Field crop: tomato
Growth stage: 1
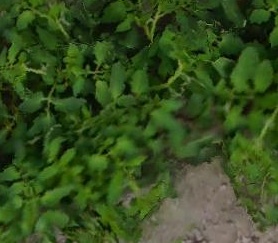
Species: tomato